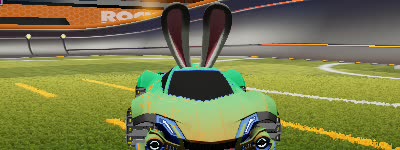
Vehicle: werewolf